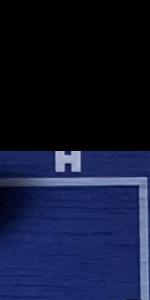
Label: Empty